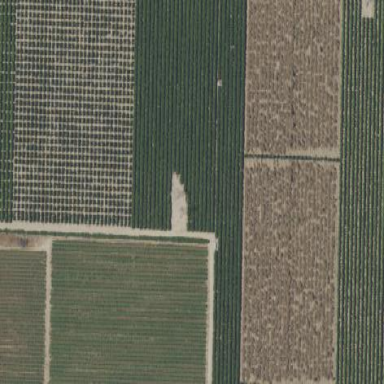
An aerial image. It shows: Orange orchard with rows of orange trees.